Interaction volume radius: 5 \u00c5
Interaction volume height: 35 \u00c5
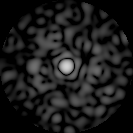
Disorder parameter: 0.839